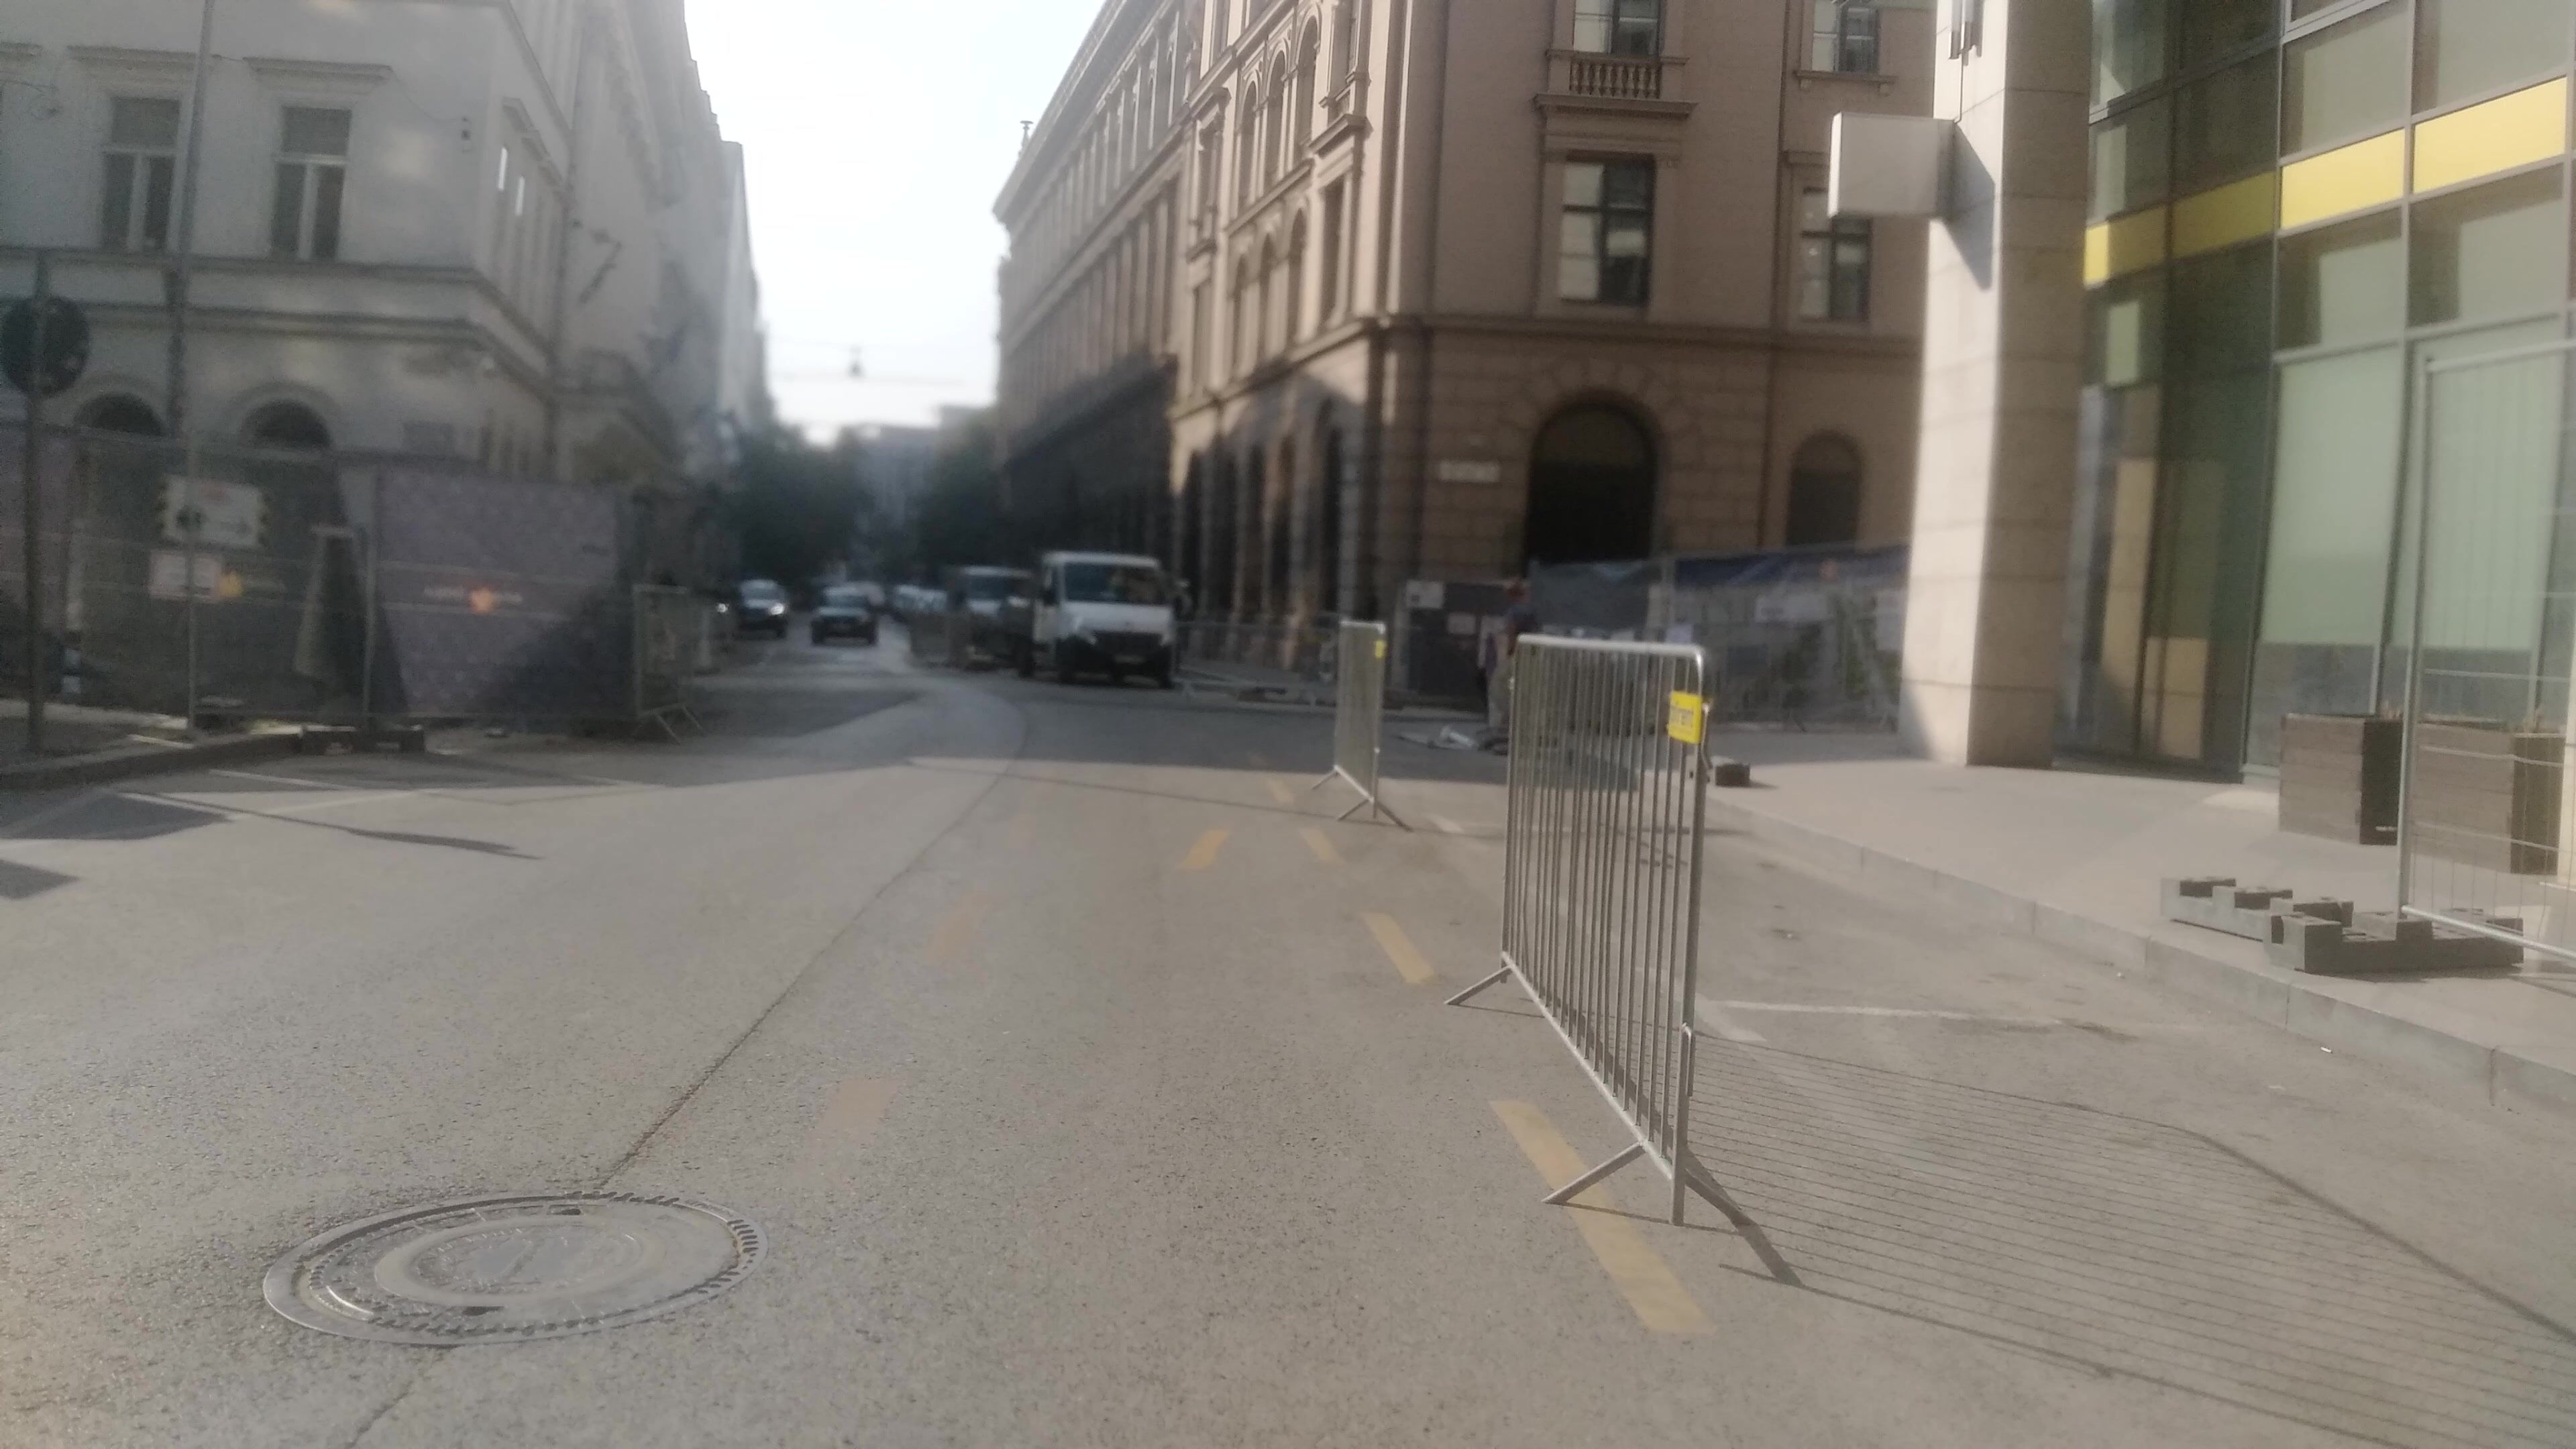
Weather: clear
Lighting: day
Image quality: good
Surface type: walking surface
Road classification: residential
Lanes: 1
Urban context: urban centre
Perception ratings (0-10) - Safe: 4.9, Lively: 7.53, Beautiful: 2.79, Boring: 4.95, Depressing: 3.4, Wealthy: 7.49